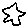
Label: star